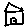
Label: house